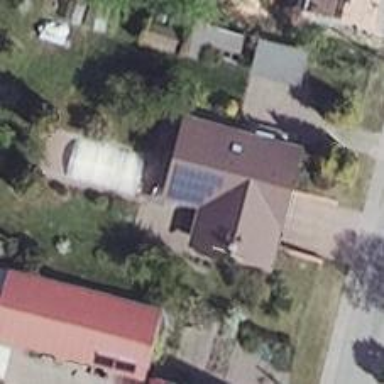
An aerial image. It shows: Solar photovoltaic panel generator producing electricity as small installation.